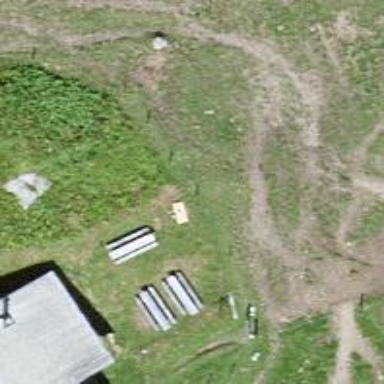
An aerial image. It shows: Bench.